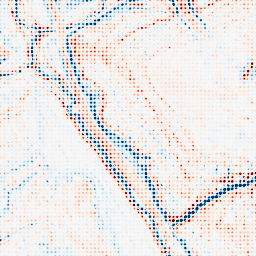
Category: edge_preserving
Decomposition family: bilateral
Decomposition parameters: d: 15
sigma_color: 25
sigma_space: 25
Upsampling method: sinc_hamming
Upsampling parameters: scale: 8
kernel_size: 4
Upsampling scale: 8